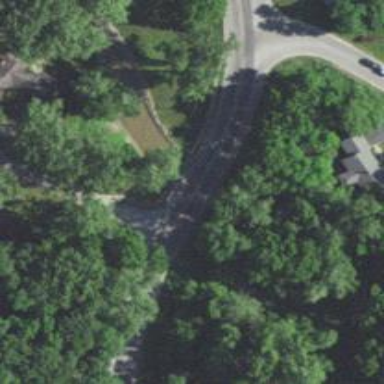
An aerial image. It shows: Tertiary road passing over bridge.